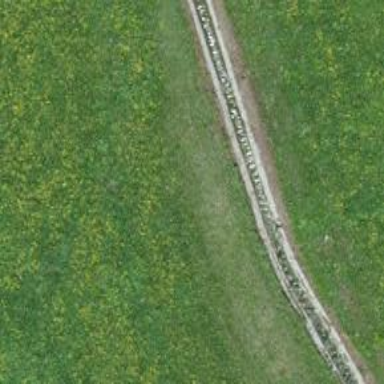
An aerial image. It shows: Ditch in the surroundings.